Question: "i have a data set in csv there it is a field name Episode where we will take data for future sport events we have"""INDIA VS PAKISTAN AND PAKISTAN VS INDIA for same date is there any option to delete the duplicate
Thanks in advance

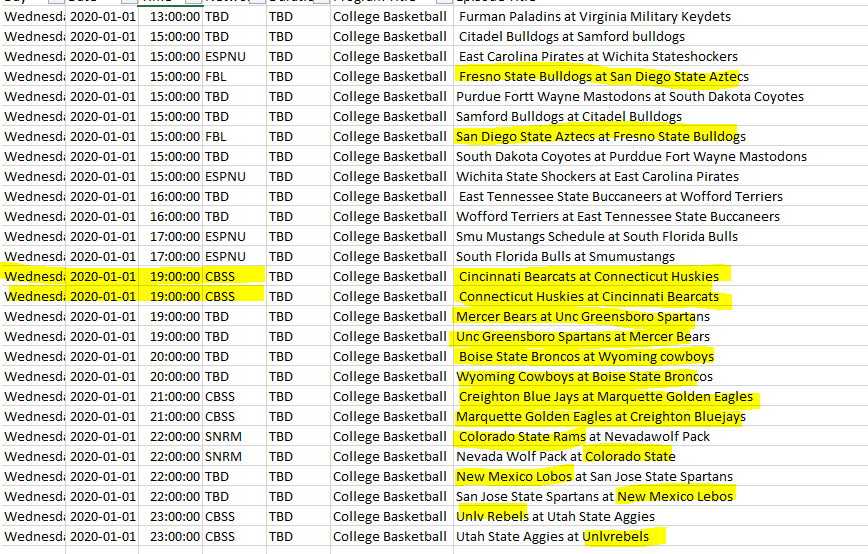
Answer: Create a new match column then 'drop_duplicates'
'''
# sample df
df = pd.DataFrame({'a': [1,1,1,1,1],
'b': ['Bulldogs at Aztecs', 'Aztecs at Bulldogs', 'Bearcats at Huskies', 'Huskies at Bearcats', 'something else']})
# list comprehension and sort words in string
df['match'] = [' '.join(sorted(x.split())) for x in df['b'].values]
# a b match
# 0 1 Bulldogs at Aztecs Aztecs Bulldogs at
# 1 1 Aztecs at Bulldogs Aztecs Bulldogs at
# 2 1 Bearcats at Huskies Bearcats Huskies at
# 3 1 Huskies at Bearcats Bearcats Huskies at
# 4 1 something else else something
# drop_duplicates
df.drop_duplicates(['a', 'match'], keep='first').drop(columns='match')
# a b
# 0 1 Bulldogs at Aztecs
# 2 1 Bearcats at Huskies
# 4 1 something else
'''